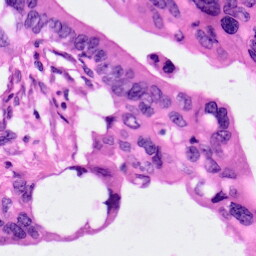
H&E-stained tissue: Pancreatic